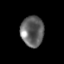
Tissue: lung
Cell type: Epithelial cells
Senescence score: 0.09639
Nuclear area (px): 689
Mean DAPI intensity: 100.563